Question: I'm building up a supervisor scorecard on Tableau, but stuck on filter the supervisor.
There're few criteria that needed to be integrated into the scorecard. Eg. The employees' lateness under each supervisor will be taken into account that supervisor's performance. Also, the supervisor's own lateness will also take into account his performance.
My expectation would be aggregating all the criteria in dashbaord, and filter supervisor's ID or Name to get his scorecard data.
Here is the sample of my data.
Now i've completed all the employee level data. I created multiple worksheet to evaluate the supervisor's performance based on their employees' performance, and filter by 'SupervisorID'
But i'm having a hard time to aggregate supervisor's own performance into it.
If i filter by SupervisorID, the Tableau will still give me employee level data. I've tried to create a set to only put Supervisor inside in a single worksheet, but all I can think of right now is to filter by EmployeeID to get the supervisor level data, but in this way, i'm not able to get the information in dashboard because i was using 'SupervisorID' to filter the supervisor.
Any idea would be helpful for me. Thank you in advance!
I'm having a hard time to aggregate supervisor's own performance into it.
If i filter by SupervisorID, the Tableau will still give me employee level data. I've tried to create a set to only put Supervisor inside in a single worksheet, but all I can think of right now is to filter by EmployeeID to get the supervisor level data, but in this way, i'm not able to get the information in dashboard because i was using 'SupervisorID' to filter the supervisor previously.
Can anybody think of a way for this situation? Any idea would be helpful for me. Thank you in advance!
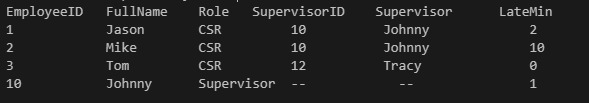
Answer: Could you not filter by the role? This should show the same viz but with only the employees with "Supervisor" as the role.
Edit: I think I misread your need. It sounds like you want to show the supervisor with the total late mins for them and their reporting employees. I think that you might want to create a calculated field that shows the supervisor if the supervisorid is not null else show the employee name. In your example, this field would have lines 1,2, and 4 with "Johnny". You can then use this field in conjunction with your late minutes field. I think this may get you where you want to go.